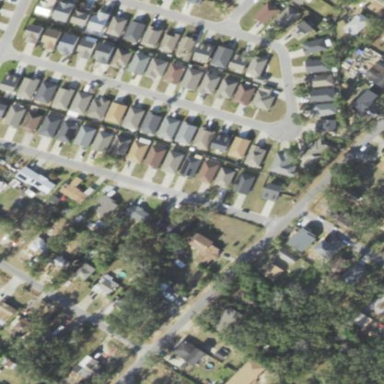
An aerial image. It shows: Residential area composed of single-family homes.